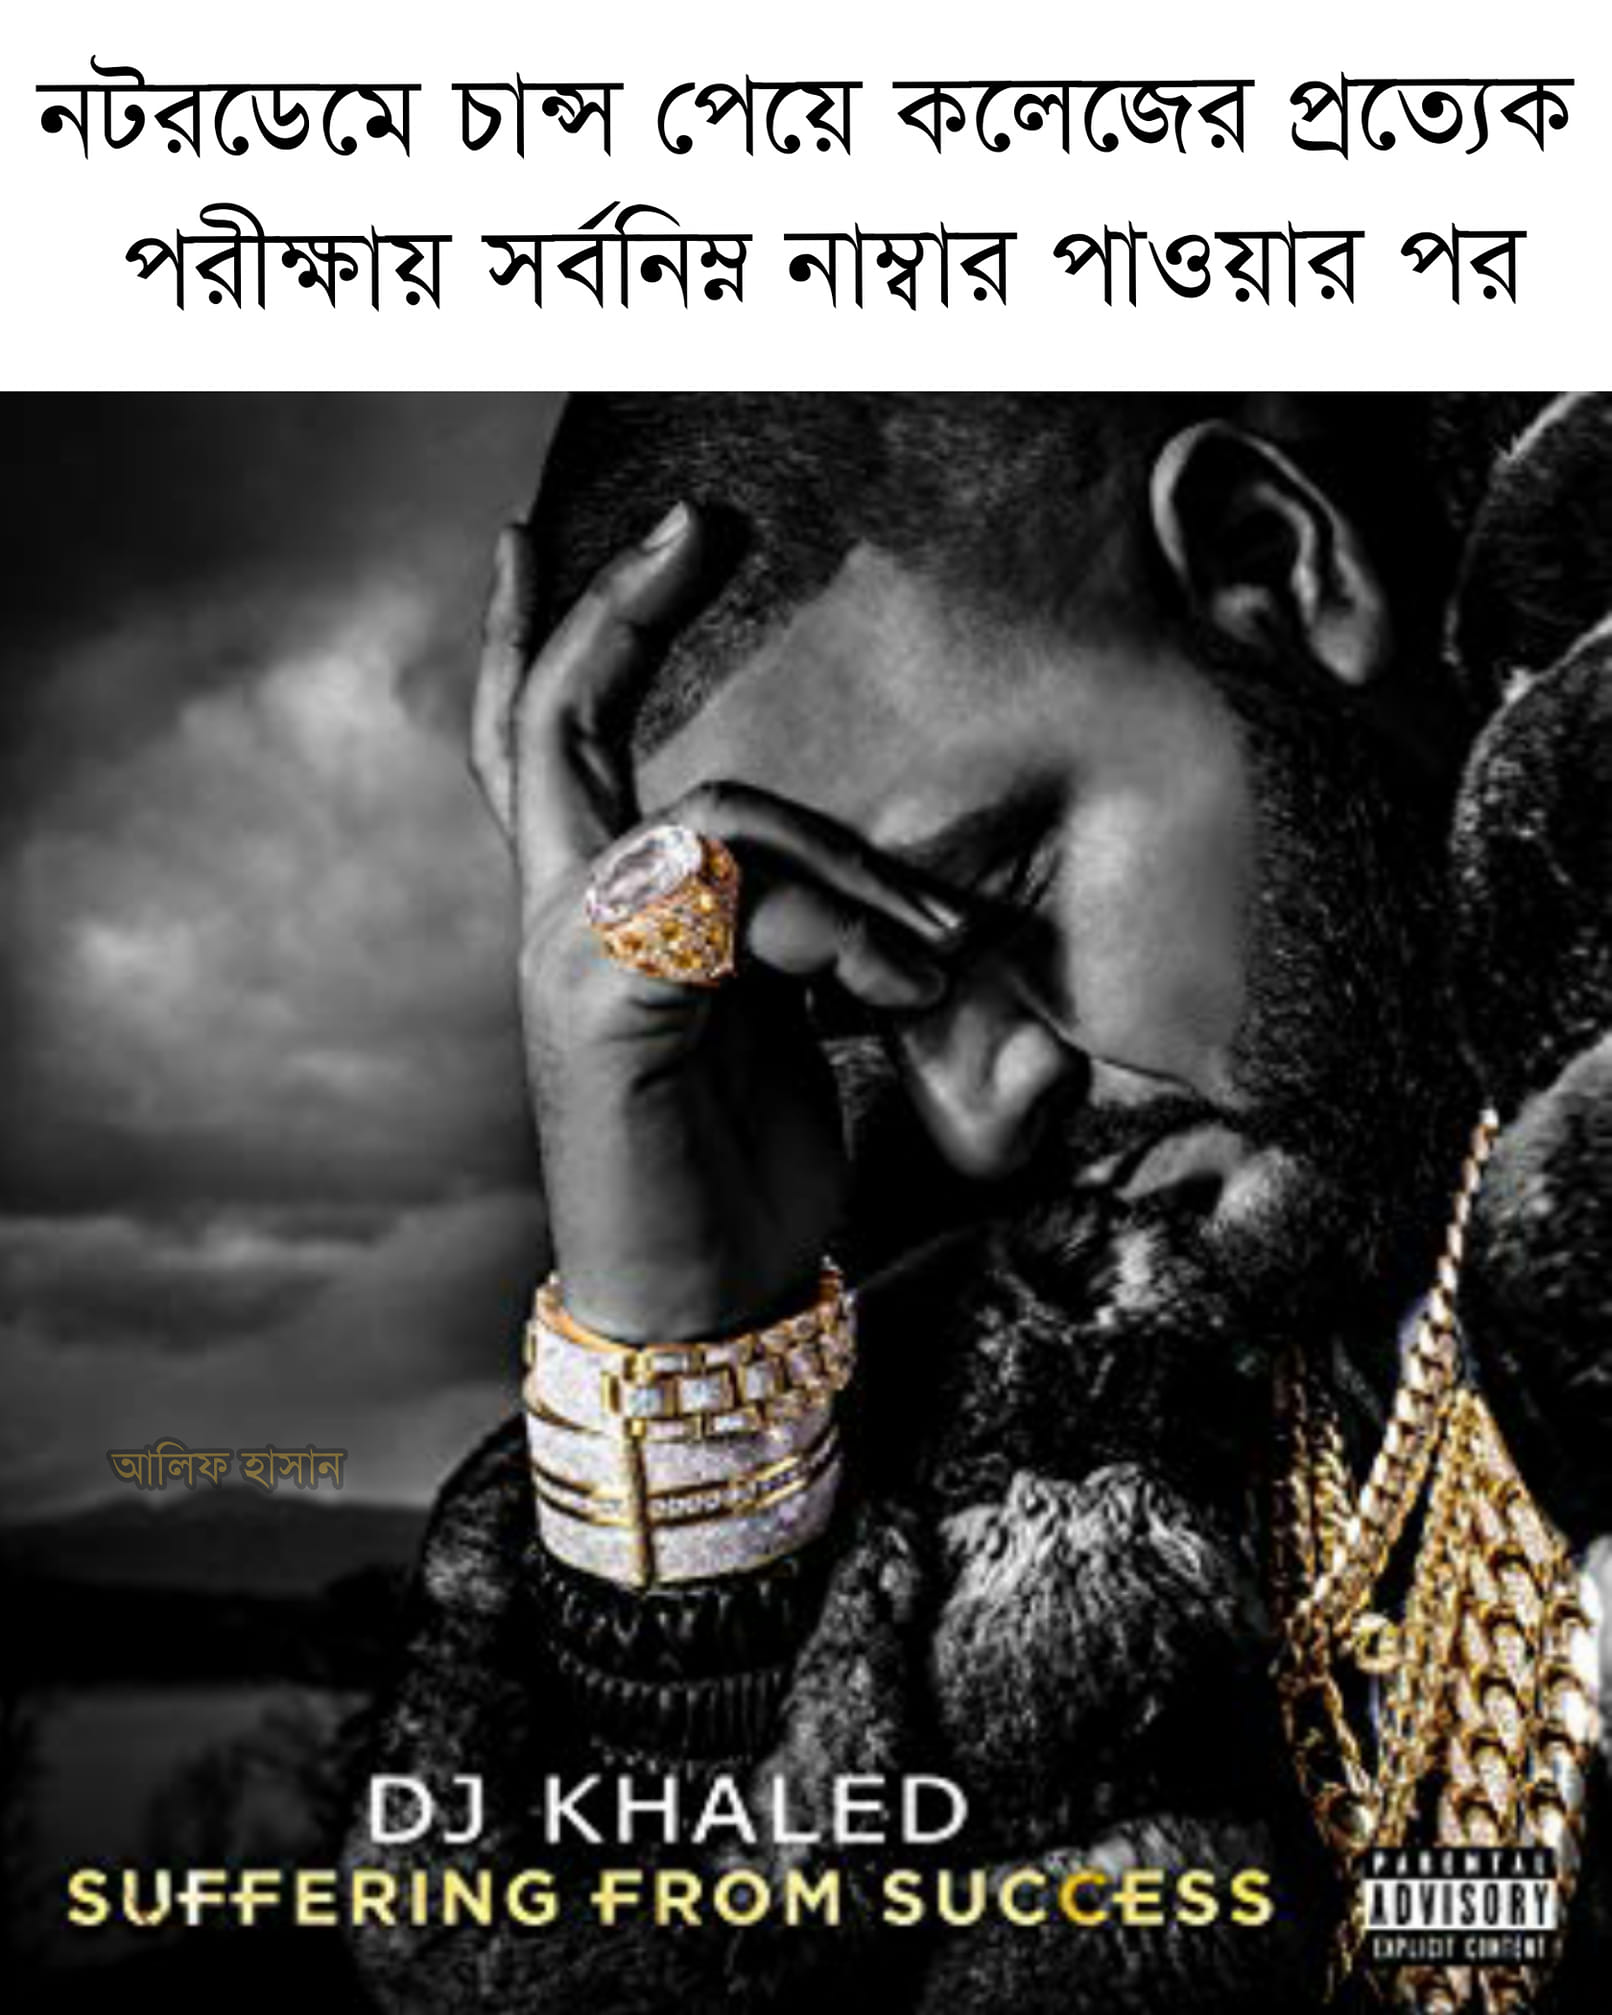
Caption: নটরডেমে চান্স পেয়ে কলেজের প্রত্যেক পরীক্ষায় সর্বনিম্ম নাম্বার পাওয়ার পর    DJ KHALED   SUFFERING FROM SUCCESS
Label: non-hate